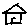
Label: house